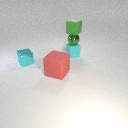
small cyan metal cube in front of small cyan rubber cube